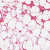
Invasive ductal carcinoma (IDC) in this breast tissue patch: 0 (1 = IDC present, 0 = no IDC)